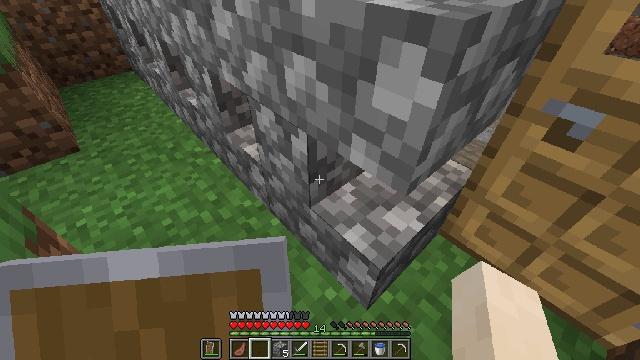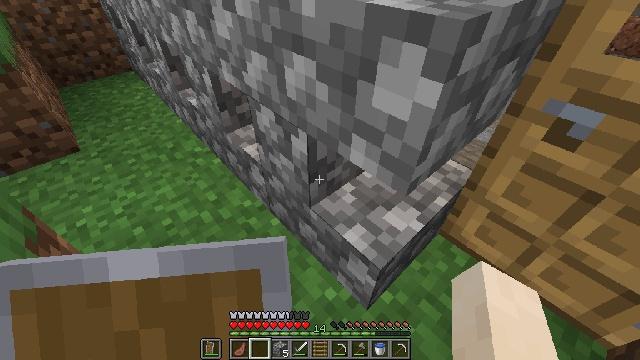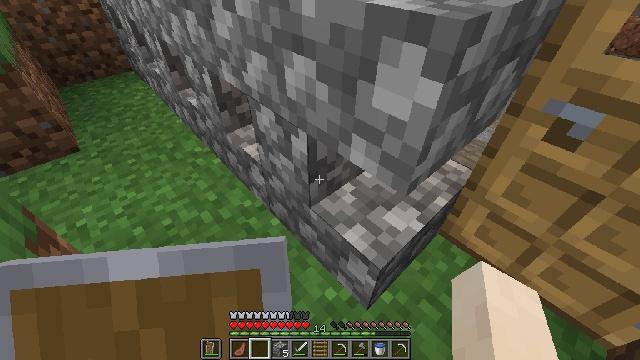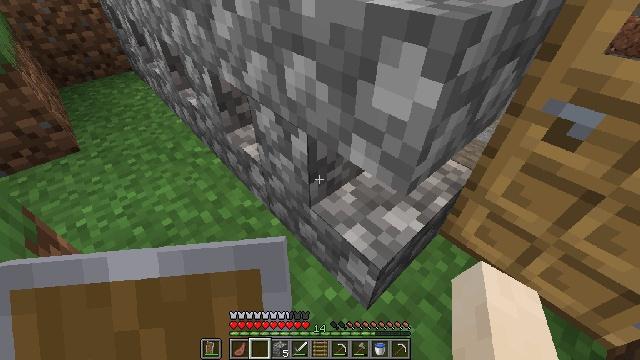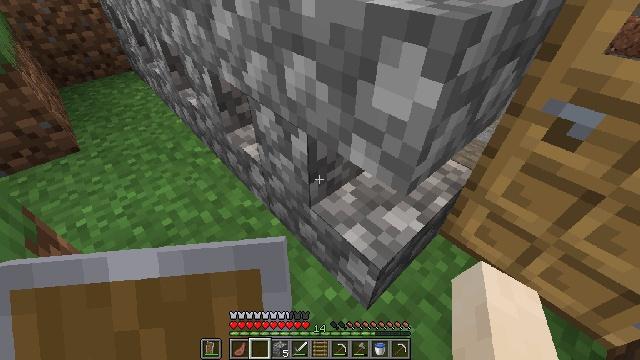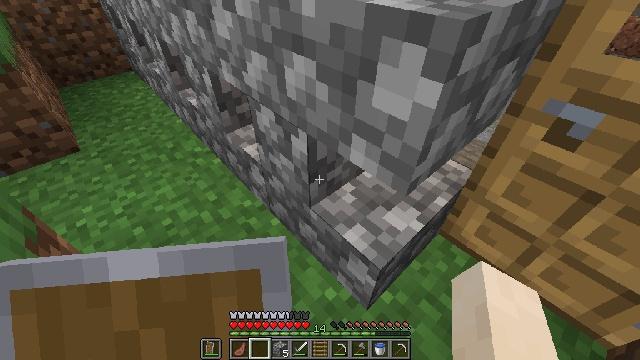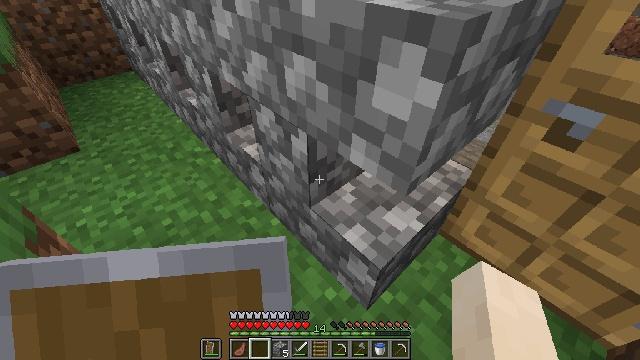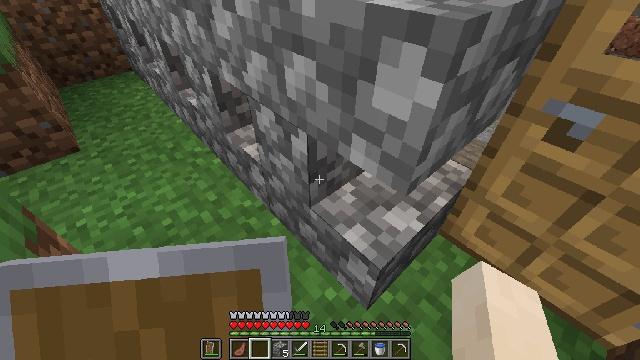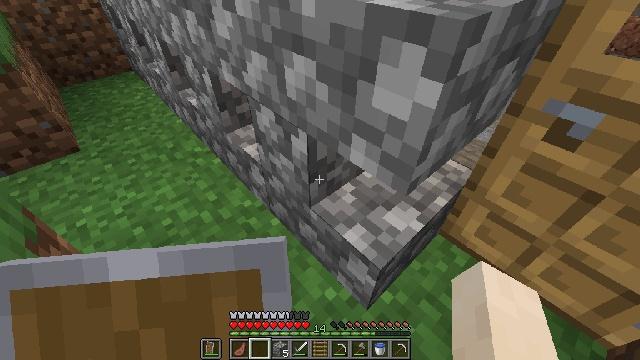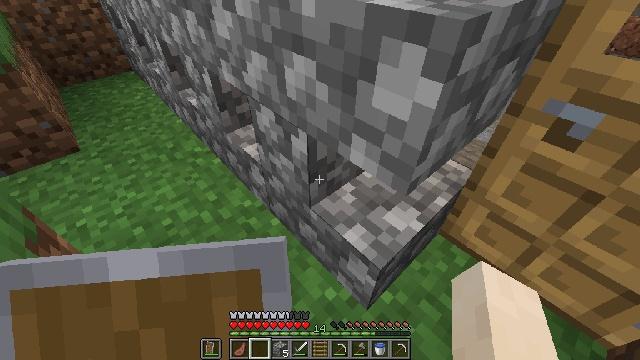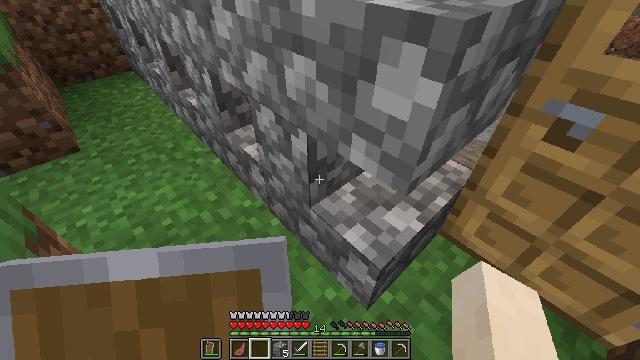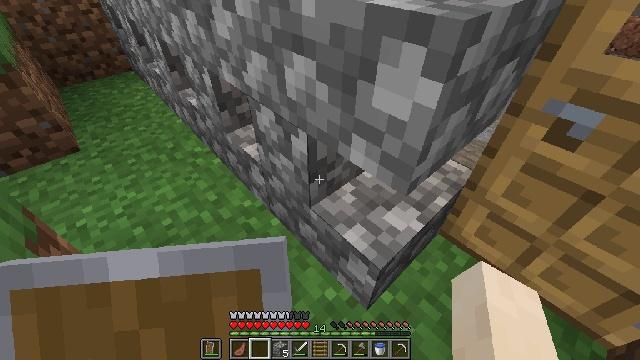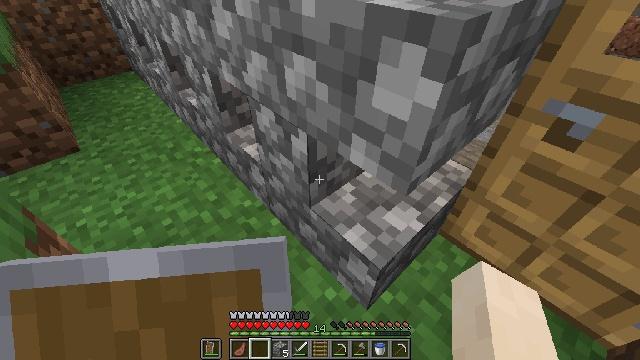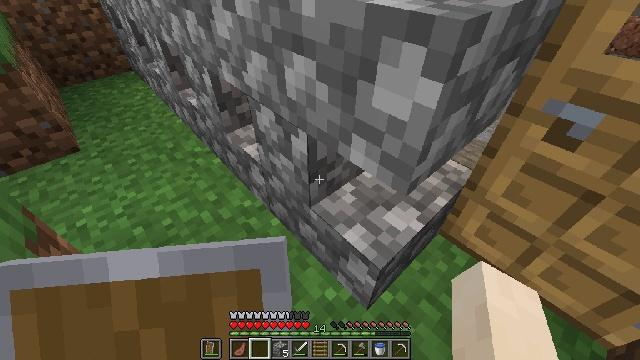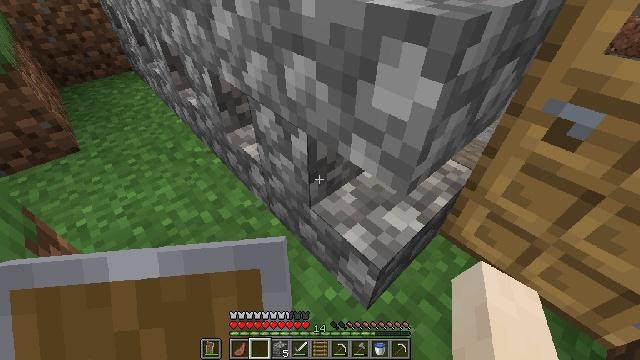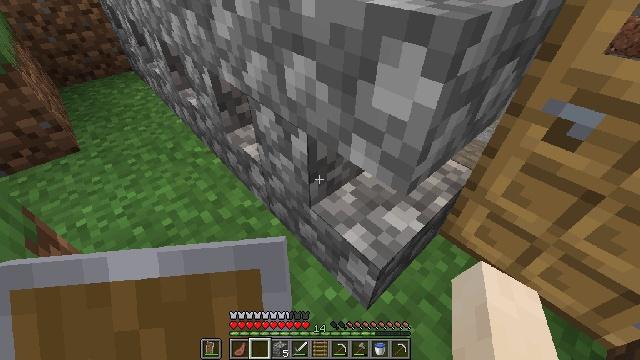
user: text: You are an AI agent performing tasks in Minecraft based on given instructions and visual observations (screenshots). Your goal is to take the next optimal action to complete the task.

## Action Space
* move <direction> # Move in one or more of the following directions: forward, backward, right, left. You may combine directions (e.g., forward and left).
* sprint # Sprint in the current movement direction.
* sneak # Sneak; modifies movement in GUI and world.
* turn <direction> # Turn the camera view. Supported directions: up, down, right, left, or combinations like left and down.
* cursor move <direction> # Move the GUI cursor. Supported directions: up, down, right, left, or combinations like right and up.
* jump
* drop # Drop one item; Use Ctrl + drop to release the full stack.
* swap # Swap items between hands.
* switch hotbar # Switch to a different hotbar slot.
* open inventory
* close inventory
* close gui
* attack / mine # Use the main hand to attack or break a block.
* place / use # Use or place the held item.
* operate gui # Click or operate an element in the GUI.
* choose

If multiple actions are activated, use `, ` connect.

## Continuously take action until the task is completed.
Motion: motion action
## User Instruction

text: craft item air
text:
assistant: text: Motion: no_op
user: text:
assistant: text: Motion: no_op
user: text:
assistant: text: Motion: no_op
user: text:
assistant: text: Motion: no_op
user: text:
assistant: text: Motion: no_op
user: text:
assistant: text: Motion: no_op
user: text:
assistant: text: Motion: no_op
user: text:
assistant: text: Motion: no_op
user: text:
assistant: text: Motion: no_op
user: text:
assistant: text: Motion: no_op
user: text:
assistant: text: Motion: no_op
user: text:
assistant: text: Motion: no_op
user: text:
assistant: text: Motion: no_op
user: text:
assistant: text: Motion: no_op
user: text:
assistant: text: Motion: no_op
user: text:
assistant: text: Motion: no_op
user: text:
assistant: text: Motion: no_op
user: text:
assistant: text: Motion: no_op
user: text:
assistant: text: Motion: no_op
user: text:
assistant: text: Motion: no_op
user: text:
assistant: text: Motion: no_op
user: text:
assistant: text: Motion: no_op
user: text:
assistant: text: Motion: no_op
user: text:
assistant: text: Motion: no_op
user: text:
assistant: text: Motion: no_op
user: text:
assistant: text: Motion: no_op
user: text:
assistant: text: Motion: no_op
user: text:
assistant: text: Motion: no_op
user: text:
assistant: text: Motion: no_op
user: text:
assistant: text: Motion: no_op